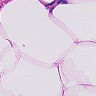
Metastatic tissue present: no